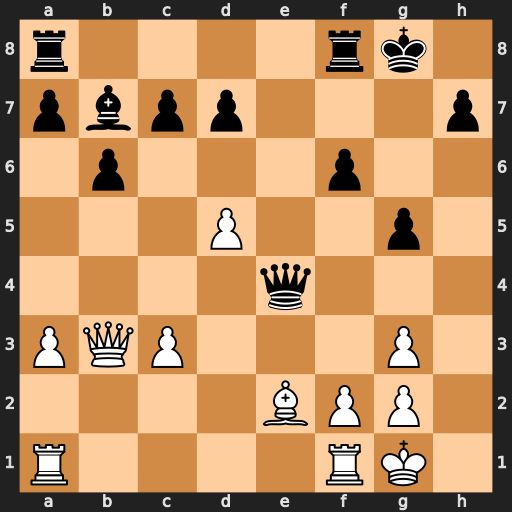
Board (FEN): r4rk1/pbpp3p/1p3p2/3P2p1/4q3/PQP3P1/4BPP1/R4RK1
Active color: w
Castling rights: -
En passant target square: -
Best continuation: Bf3 Qe8 d6+ Qe6 Qxe6+ dxe6 Bxb7